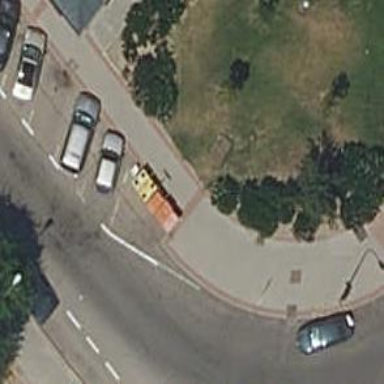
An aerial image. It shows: Paved sidewalk along the footway.